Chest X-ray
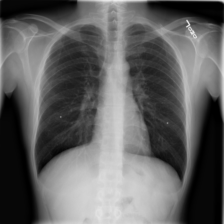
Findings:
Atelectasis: negative
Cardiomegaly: negative
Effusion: negative
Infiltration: positive
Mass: negative
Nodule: negative
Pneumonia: negative
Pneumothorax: negative
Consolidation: negative
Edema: negative
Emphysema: negative
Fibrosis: negative
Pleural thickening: negative
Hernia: negative